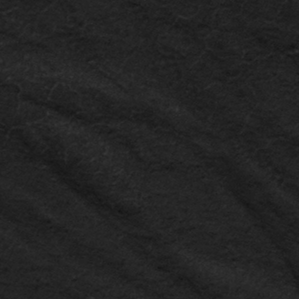
Label: frost